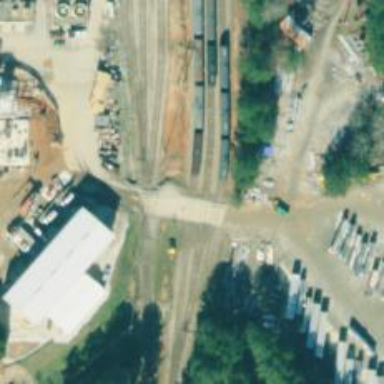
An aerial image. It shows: Rail spur service.